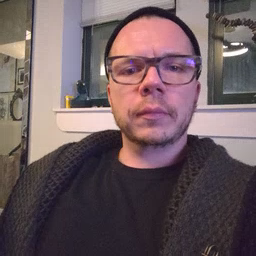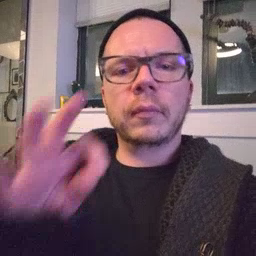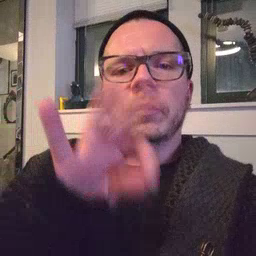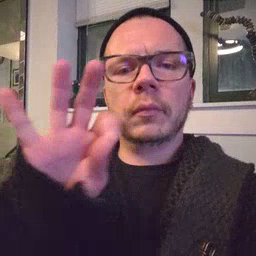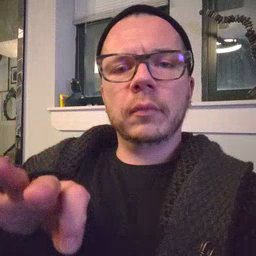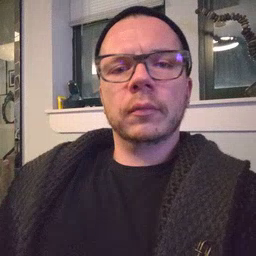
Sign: frenchfries